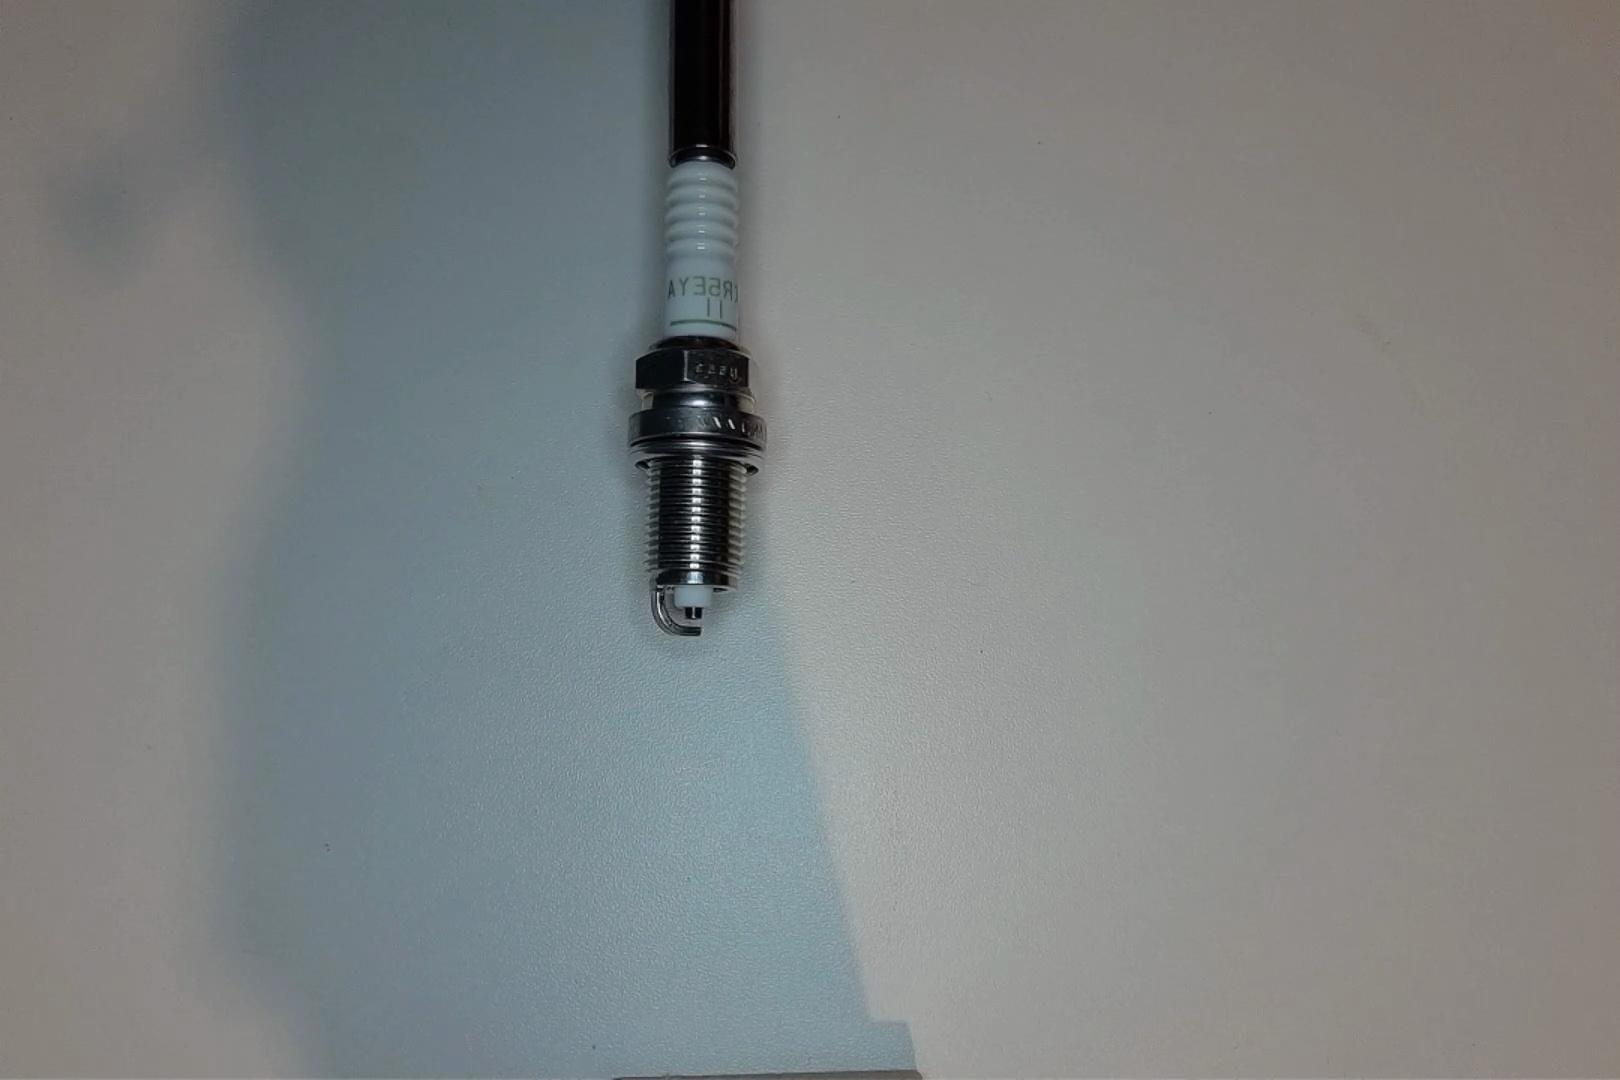
Label: normal